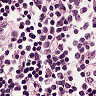
Metastatic tissue present: no